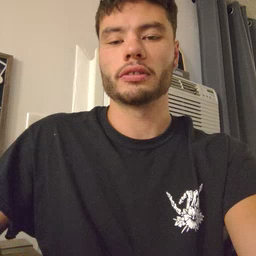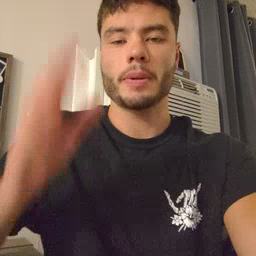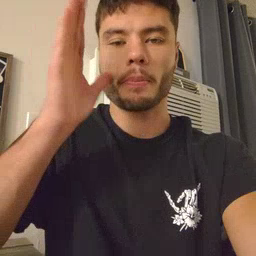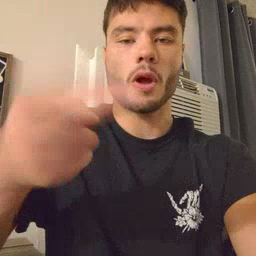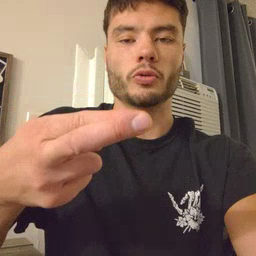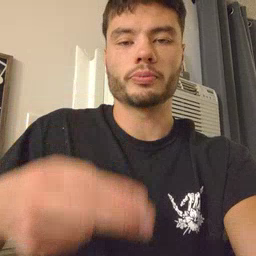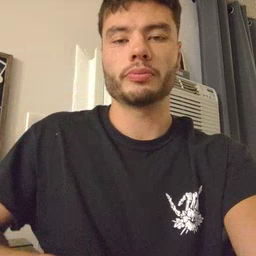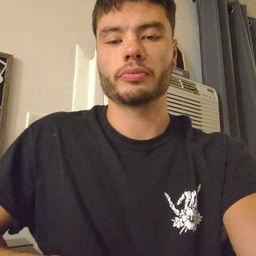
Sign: bedroom